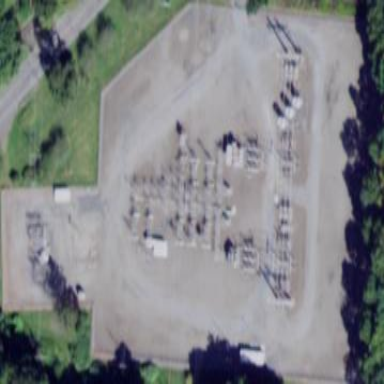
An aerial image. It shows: Distribution level power substation surrounded by fence.